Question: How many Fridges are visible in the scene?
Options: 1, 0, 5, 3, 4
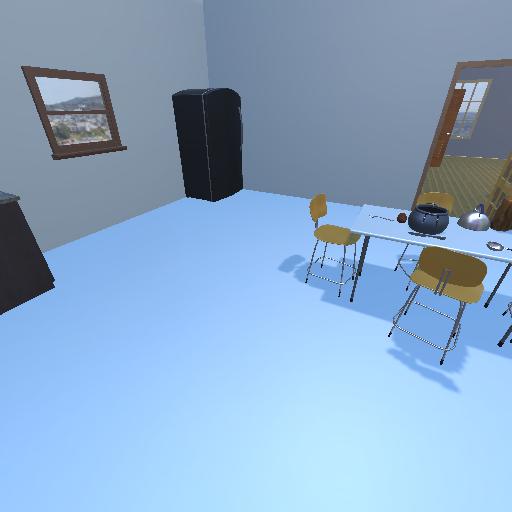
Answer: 1